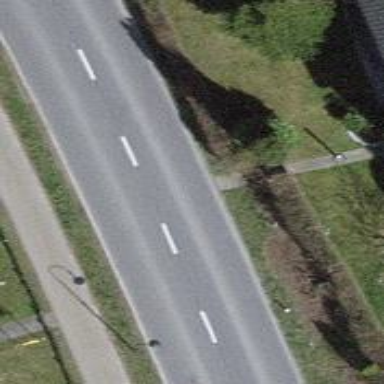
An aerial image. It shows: Secondary road with cycle track on the right.